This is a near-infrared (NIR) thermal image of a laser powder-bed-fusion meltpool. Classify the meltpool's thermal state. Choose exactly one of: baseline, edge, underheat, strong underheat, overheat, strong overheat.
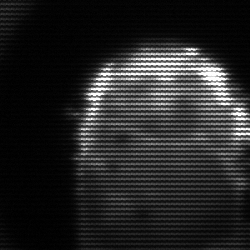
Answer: baseline